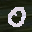
Label: 0